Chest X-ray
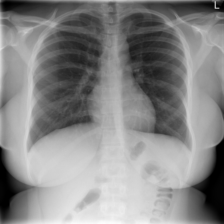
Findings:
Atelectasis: negative
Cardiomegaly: negative
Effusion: negative
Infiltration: negative
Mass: negative
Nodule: negative
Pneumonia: negative
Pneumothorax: negative
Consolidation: negative
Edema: negative
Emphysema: negative
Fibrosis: negative
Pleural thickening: negative
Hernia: negative